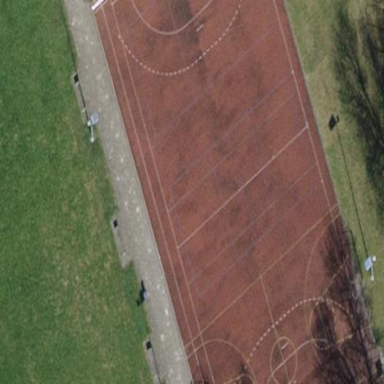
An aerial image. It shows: Tartan surface athletics pitch for leisure land activities.